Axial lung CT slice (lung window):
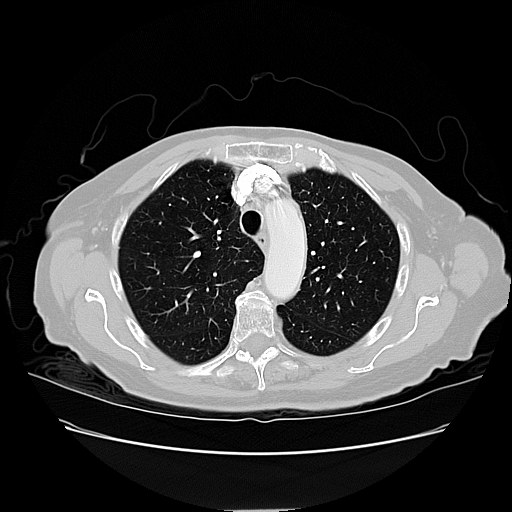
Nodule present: no